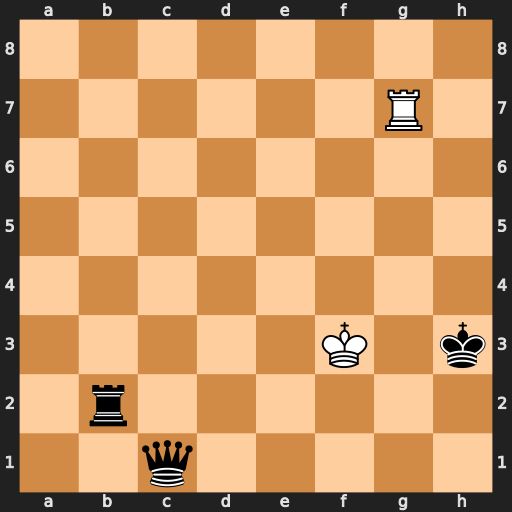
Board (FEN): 8/6R1/8/8/8/5K1k/1r6/2q5
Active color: w
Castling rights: -
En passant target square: -
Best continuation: Rh7+ Qh6 Rxh6#